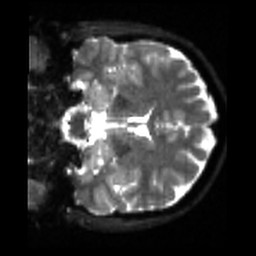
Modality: sbref
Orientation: coronal
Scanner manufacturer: siemens
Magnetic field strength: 3 T
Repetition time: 4 s
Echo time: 0.0594 s